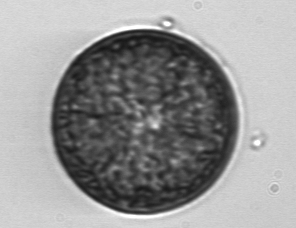
Label: Coscinodiscus